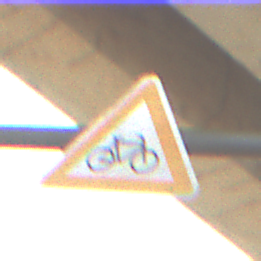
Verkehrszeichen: RadverkehrLinks
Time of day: Midday
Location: Roofed (Beach)
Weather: Overcast
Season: NotSpecified
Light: Natural